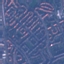
Land use / land cover: Residential